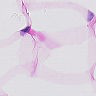
Metastatic tissue present: no